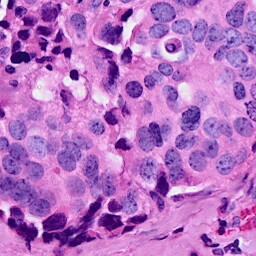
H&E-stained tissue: Breast